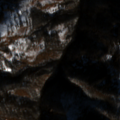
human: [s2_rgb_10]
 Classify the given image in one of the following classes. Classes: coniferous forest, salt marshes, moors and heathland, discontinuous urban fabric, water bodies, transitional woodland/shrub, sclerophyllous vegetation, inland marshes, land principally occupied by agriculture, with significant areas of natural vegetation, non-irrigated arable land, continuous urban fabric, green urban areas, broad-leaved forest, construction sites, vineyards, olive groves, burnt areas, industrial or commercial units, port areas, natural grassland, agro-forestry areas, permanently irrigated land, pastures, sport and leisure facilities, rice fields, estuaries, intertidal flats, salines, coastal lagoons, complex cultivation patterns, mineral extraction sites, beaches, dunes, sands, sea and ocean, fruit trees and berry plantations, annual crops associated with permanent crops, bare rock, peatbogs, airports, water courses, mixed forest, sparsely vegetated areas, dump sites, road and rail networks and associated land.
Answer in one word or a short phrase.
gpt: broad-leaved forest, transitional woodland/shrub